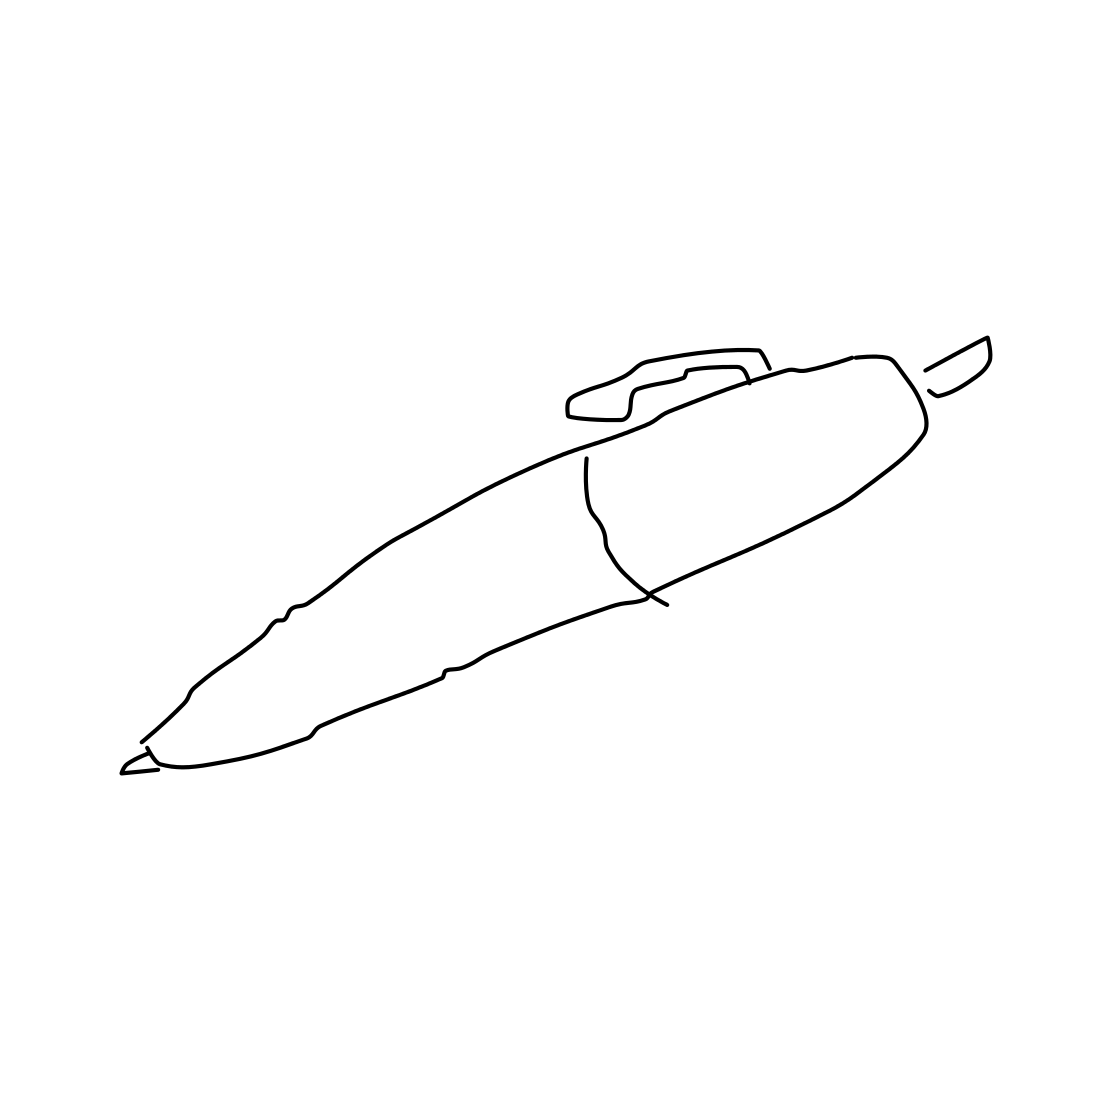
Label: pen